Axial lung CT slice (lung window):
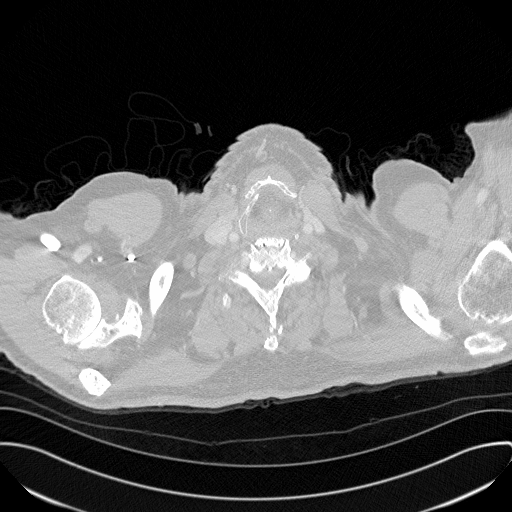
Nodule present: no